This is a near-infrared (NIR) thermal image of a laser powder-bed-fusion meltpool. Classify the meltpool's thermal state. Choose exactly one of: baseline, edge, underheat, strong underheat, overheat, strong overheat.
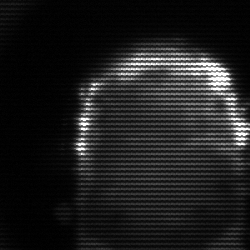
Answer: baseline